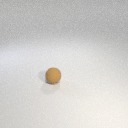
small brown rubber sphere